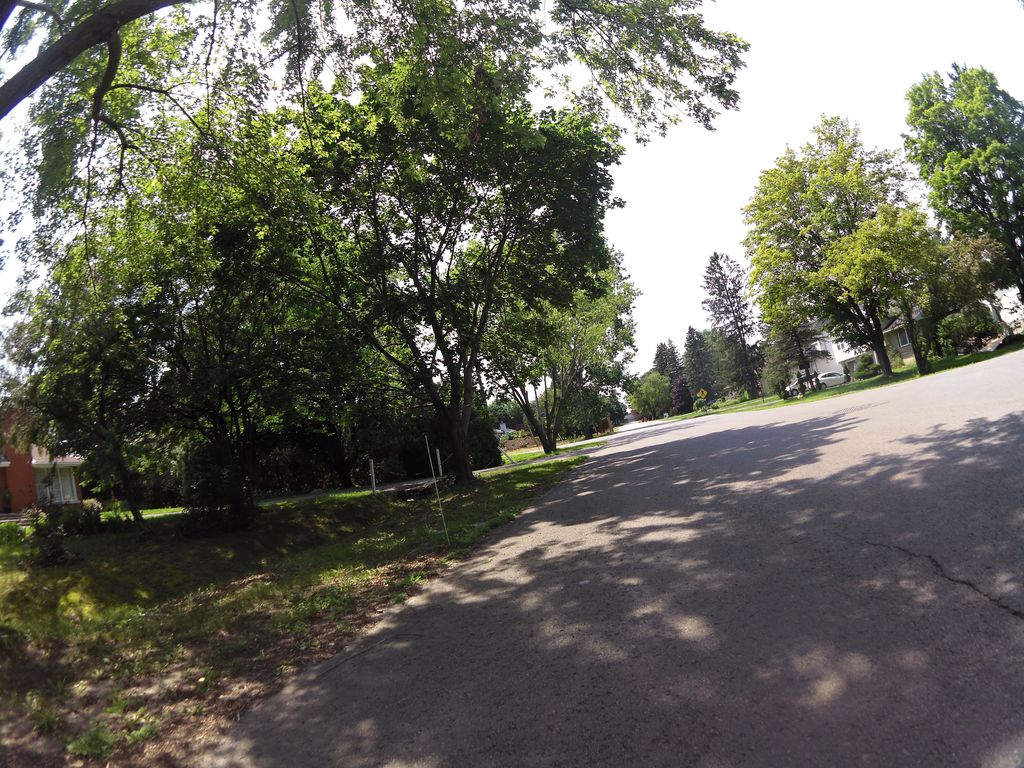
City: ottawa-gatineau